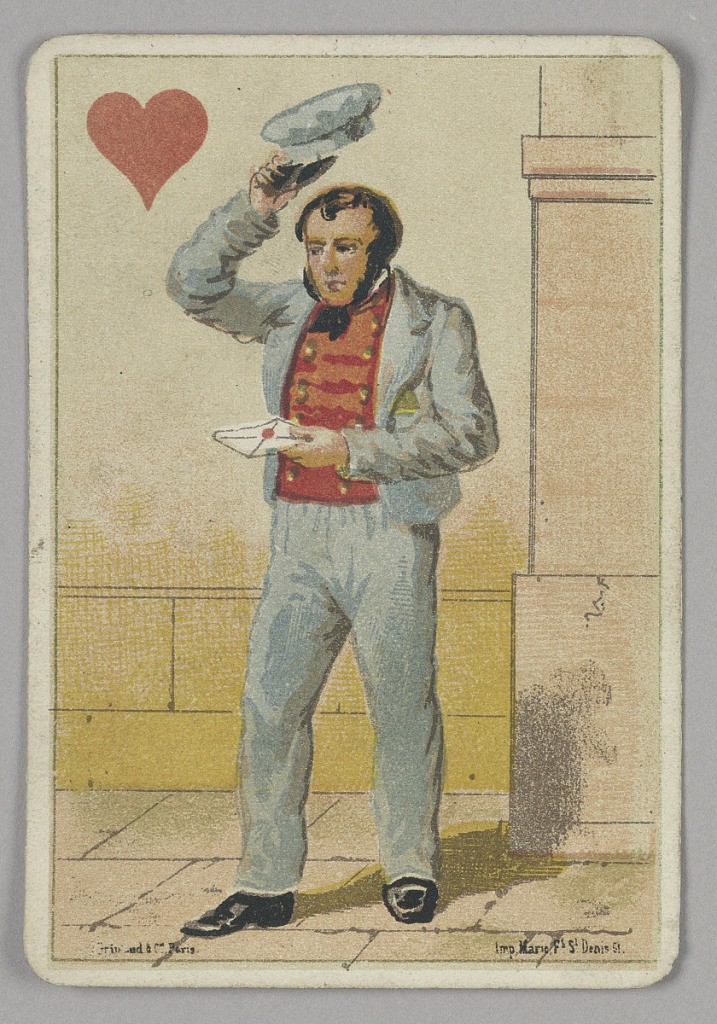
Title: Jack of Hearts
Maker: E. Le Tellier, French, active late 19th century
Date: late 19th century
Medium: Lithograph on paper
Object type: Playing card
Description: Jack of Hearts court playing card from a pack of transformation playing cards. A male figure shown in a postman's uniform, raising his hat and carrying a love letter for delivery. A red heart at upper left corner.